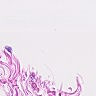
Metastatic tissue present: no